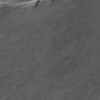
Label: not_dusty